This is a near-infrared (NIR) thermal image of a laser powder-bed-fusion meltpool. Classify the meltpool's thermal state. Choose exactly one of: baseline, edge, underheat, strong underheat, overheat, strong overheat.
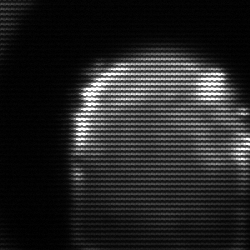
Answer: edge